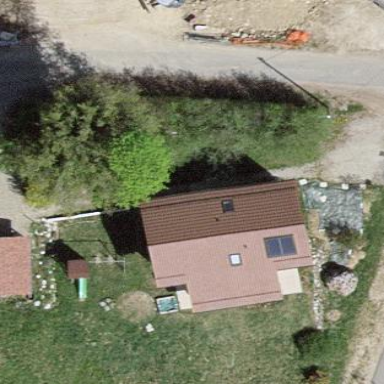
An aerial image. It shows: Simple house.